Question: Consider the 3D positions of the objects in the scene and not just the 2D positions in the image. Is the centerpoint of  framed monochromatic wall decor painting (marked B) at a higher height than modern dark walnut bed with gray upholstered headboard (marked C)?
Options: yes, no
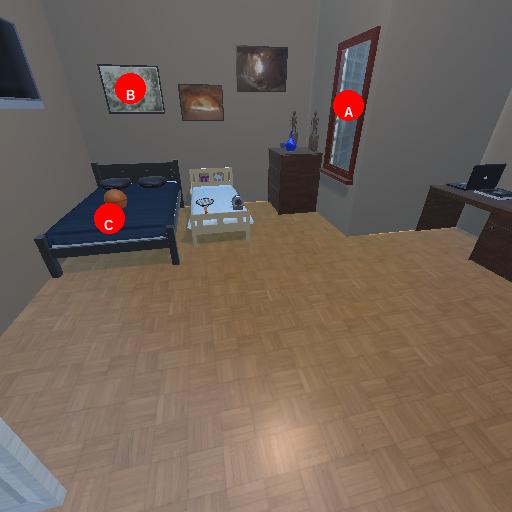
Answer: yes